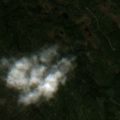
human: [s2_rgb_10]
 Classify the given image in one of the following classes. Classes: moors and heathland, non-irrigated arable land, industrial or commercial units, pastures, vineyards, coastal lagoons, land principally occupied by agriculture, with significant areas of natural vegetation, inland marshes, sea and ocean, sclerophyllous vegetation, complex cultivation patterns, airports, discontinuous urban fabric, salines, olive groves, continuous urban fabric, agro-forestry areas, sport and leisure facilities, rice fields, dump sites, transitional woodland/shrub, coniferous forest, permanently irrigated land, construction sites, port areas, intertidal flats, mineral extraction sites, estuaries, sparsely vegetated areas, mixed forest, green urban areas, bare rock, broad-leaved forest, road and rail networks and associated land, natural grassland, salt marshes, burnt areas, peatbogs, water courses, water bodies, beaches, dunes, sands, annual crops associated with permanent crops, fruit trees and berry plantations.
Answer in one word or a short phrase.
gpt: coniferous forest, transitional woodland/shrub